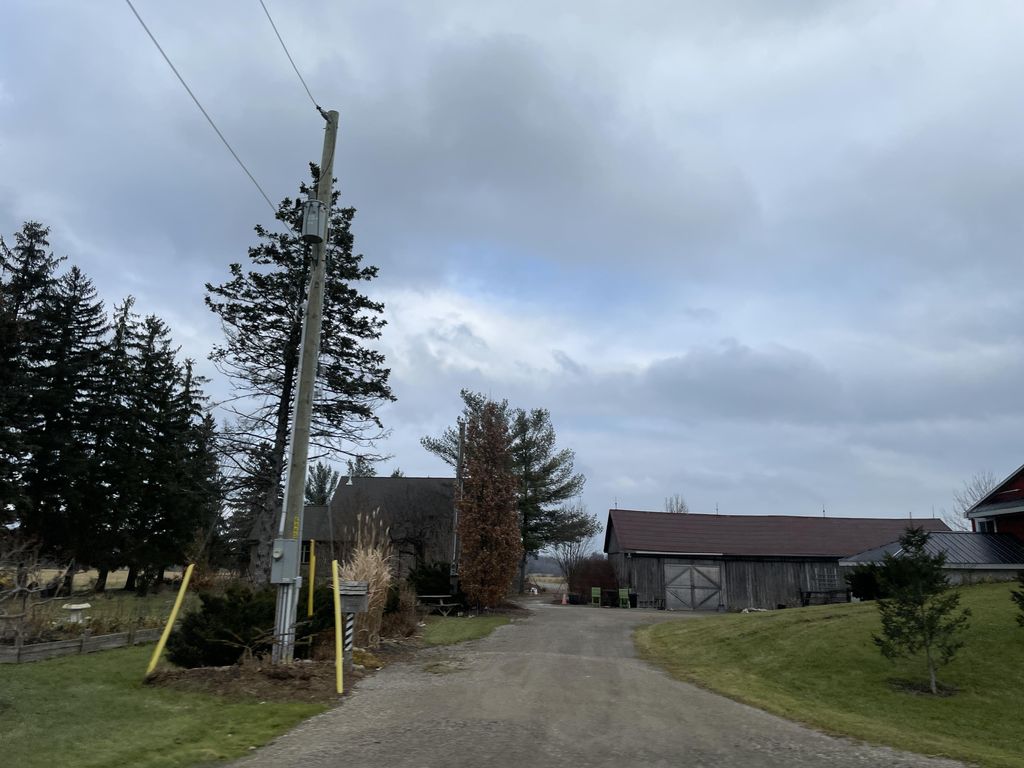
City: kitchener-waterloo